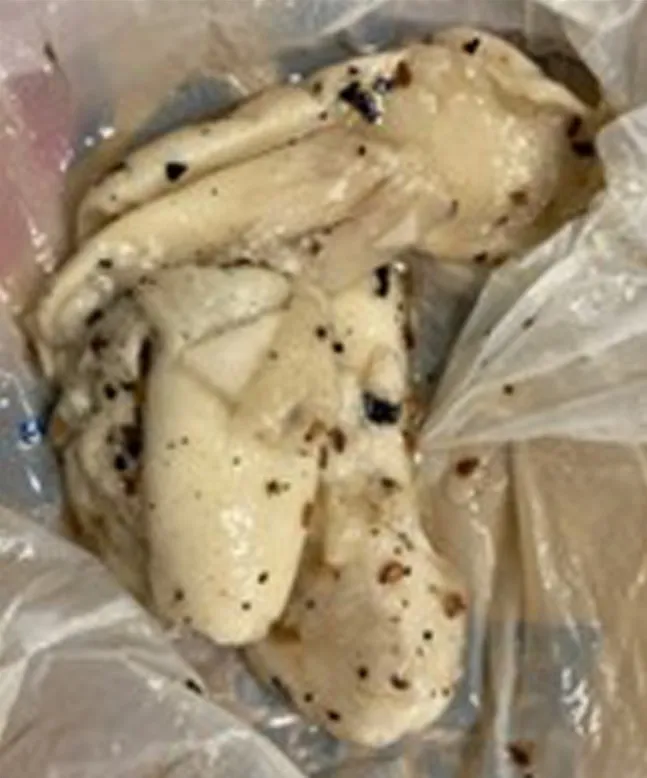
Picture of mushrooms foraged by the patient. The patient's family brought the remaining mushrooms the patient foraged and fried which she did not consume.
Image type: medical_photograph (other_medical_photograph)